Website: crate-barrel
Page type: customer-info-address
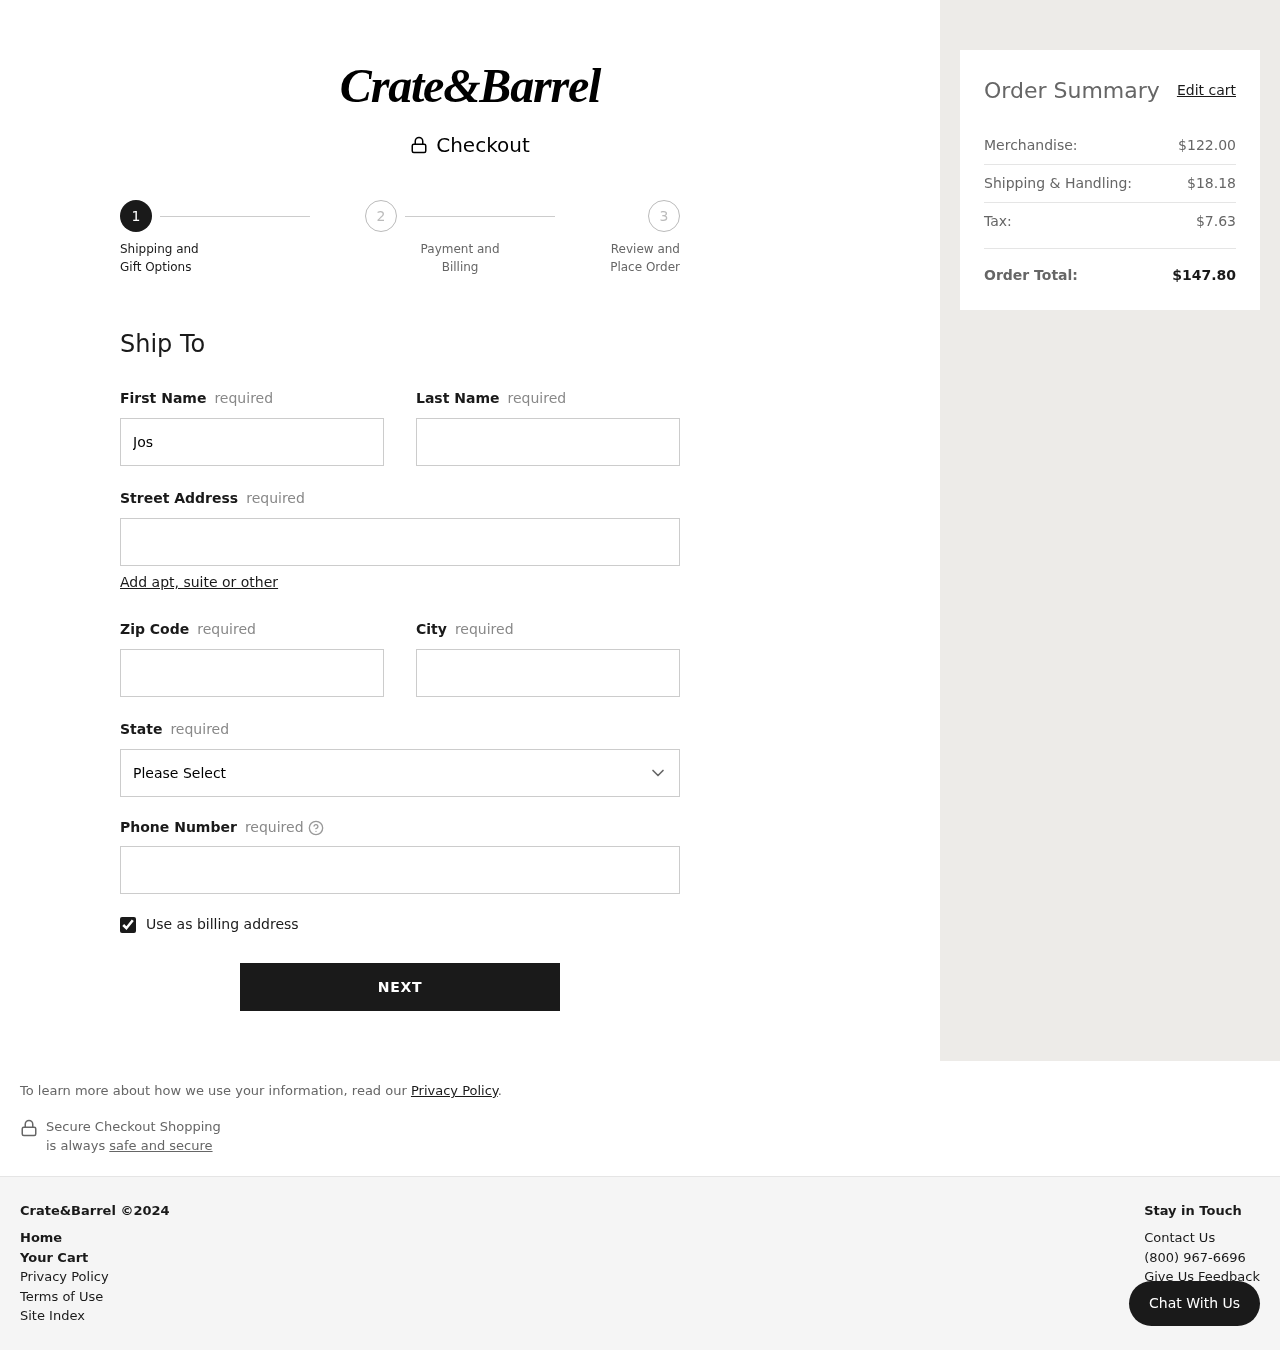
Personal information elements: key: PII_CITY
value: Mitchellchester
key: PII_FIRSTNAME
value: Joseph
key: PII_LASTNAME
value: Jackson
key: PII_PHONE
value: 5347743506
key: PII_POSTCODE
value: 46868
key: PII_STATE
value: South Carolina
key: PII_STREET
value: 1811 Allen Groves
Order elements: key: ORDER_SUBTOTAL
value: $122.00
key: ORDER_SHIPPING_COST
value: $18.18
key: ORDER_TAX
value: $7.63
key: ORDER_TOTAL
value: $147.80